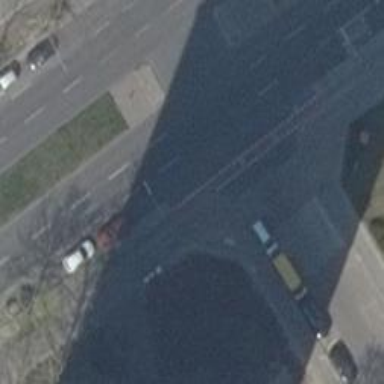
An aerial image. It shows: Secondary road with asphalt surface and lane markings. It has cycle track on the right side and parking lane on the right side. It is dual carriageway.